Question: I created a 200x200 square div and created a dashed border to define it.
The problem is that the div right above it, completely unrelated, is also getting a dashed border applied to it. If I add other divs, they do not experience the problem. Just my title text.
Here is an image!

<URL>
And here is the HTML/CSS
'''
<!DOCTYPE html>
<html>
<head>
<title>Test</title>
<link rel="stylesheet" href="index.css" type="text/css" />
</head>
<body>
<div id="main">
<h1>Test Text</h1>
</div>
<div id="dropbox">
<p>Drag and drop your file here!</p>
<img src="spinner.gif" />
</div>
</body>
</html>
html {
height: 100%;
}
body {
height: 100%;
font-family: "HelveticaNeue-Light", sans-serif;
background: -webkit-gradient(linear, 0 0, 0 15%, from(#2B2B2B), to(#383838));
background: -moz-linear-gradient(100% 100% 90deg, #2B2B2B, #383838);
margin: 0;
background-repeat: no-repeat;
}
#main h1{
border: none;
padding-top: 4em;
text-align: center;
margin-left: auto;
margin-right: auto;
font-size: 250%;
text-decoration: none;
color: #ffffff;
-webkit-mask-image: -webkit-gradient(linear, left top, left bottom, from(rgba(0,0,0,1)), color-stop(50%, rgba(0,0,0,0)), to(rgba(0,0,0,1)));
-webkit-text-stroke: 1px white;
text-shadow: 2px 2px 1px #292929;
}
#dropbox {
border-style:dashed;
border-width:5px;
width:200px;
height:200px;
font-family: Georgia, "HelveticaNeue-Light", sans-serif;
font-color: #222;
font-size:105%;
text-shadow: 0px 1px 1px #555;
text-align: center;
margin-left: auto;
margin-right: auto;
overflow: hidden;
}
'''
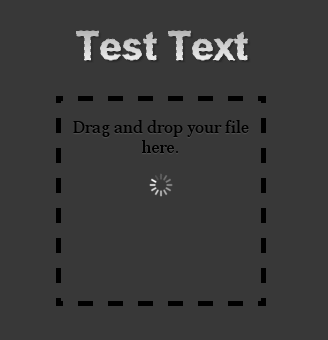
Answer: using Chrome dev tools it appears your '-webkit-text-stroke' on the text is causing this error; probably due to a -webkit bug or something. When i remove it it fixes the border issue and doesn't otherwise affect the text.